Question: I need to create a spline with two endpoints and 'n' control points.
As far as I am aware, a Bezier curve allows for only one control point, and a Bezier spline allows for two control points. However, I need to be able to add as many control points as I see fit, not limited to one or two.
Here is an example of what I want to achieve, with 4 control points:
(Source: <URL>

So far I've only been able to combine a series of BezierSegments together like this:
<URL>
'''
<Polyline Stroke="Green" Stretch="Uniform"
Points="0,0 1,2 2,1 3,3 4,3 5,2 6,3 7,2 8,1.75 9,2.5" />
<Path Stroke="Red" Stretch="Uniform">
<Path.Data>
<PathGeometry>
<PathGeometry.Figures>
<PathFigureCollection>
<PathFigure StartPoint="0,0">
<PathFigure.Segments>
<PathSegmentCollection>
<BezierSegment Point1="1,2" Point2="2,1" Point3="3,3" />
<BezierSegment Point1="4,3" Point2="5,2" Point3="6,3" />
<BezierSegment Point1="7,2" Point2="8,1.75" Point3="9,2.5" />
</PathSegmentCollection>
</PathFigure.Segments>
</PathFigure>
</PathFigureCollection>
</PathGeometry.Figures>
</PathGeometry>
</Path.Data>
</Path>
'''
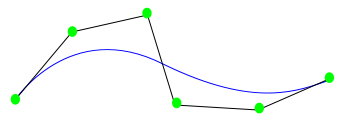
Answer: Not out of the box but take a look at <URL> to used it under WPF.